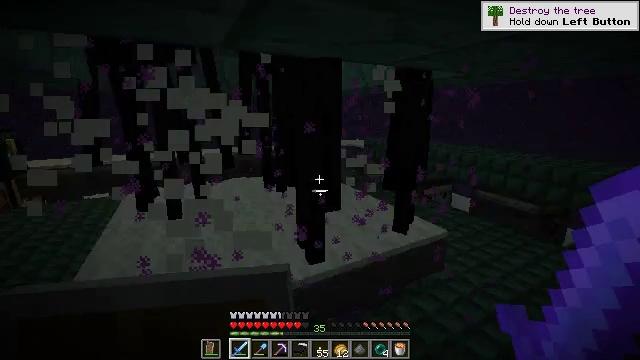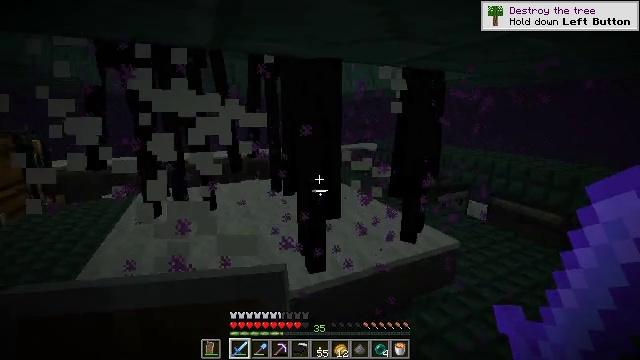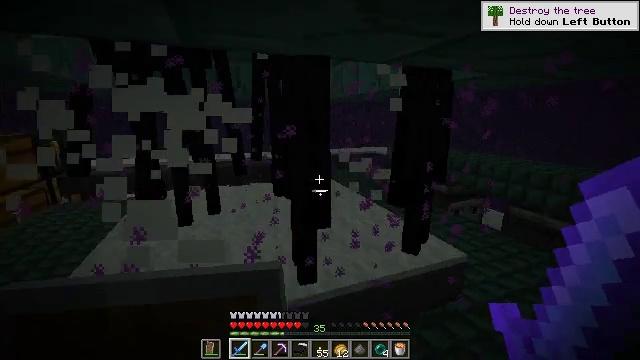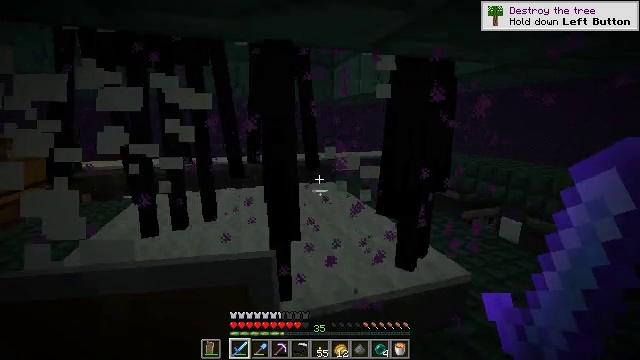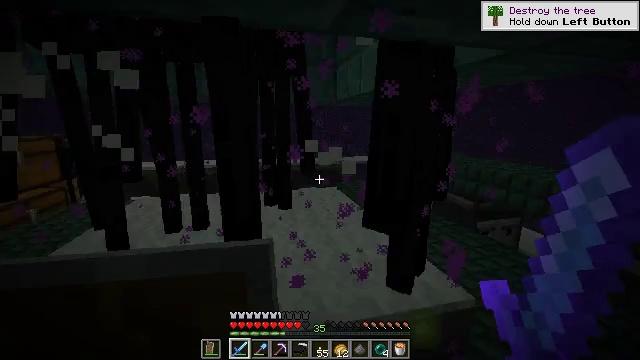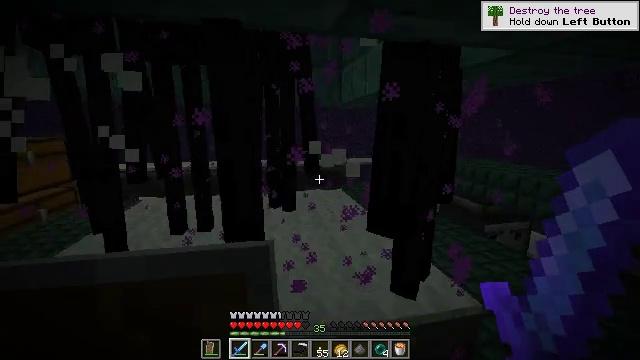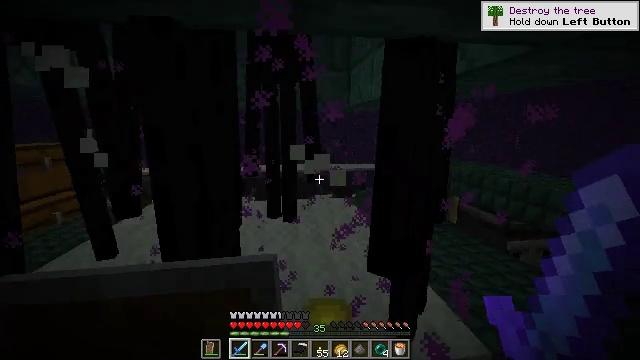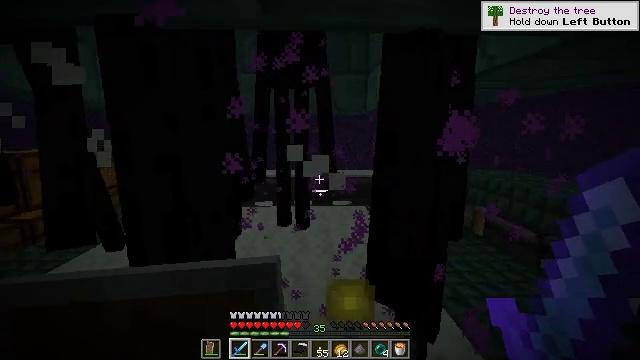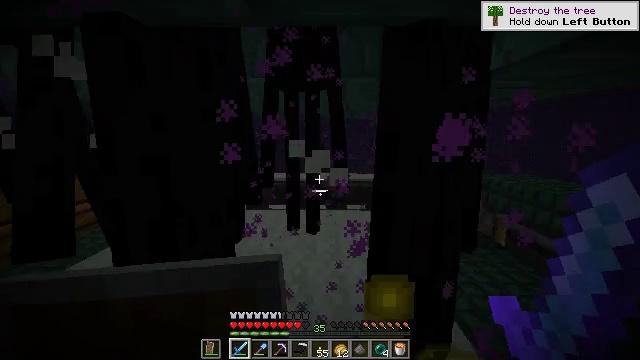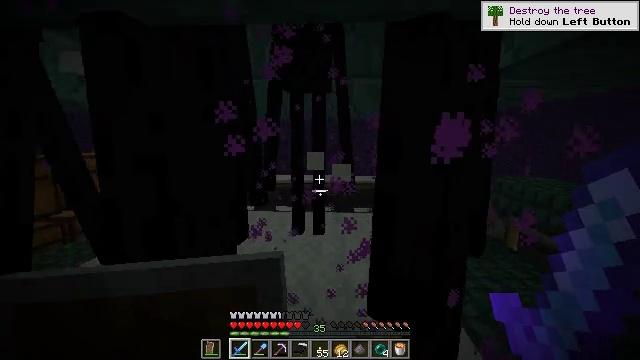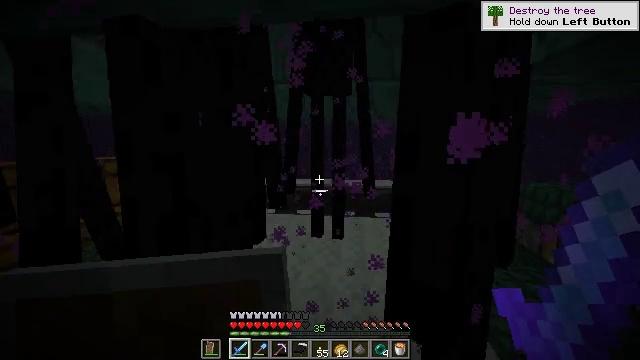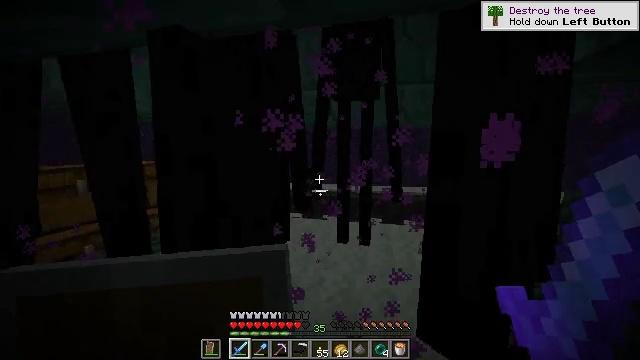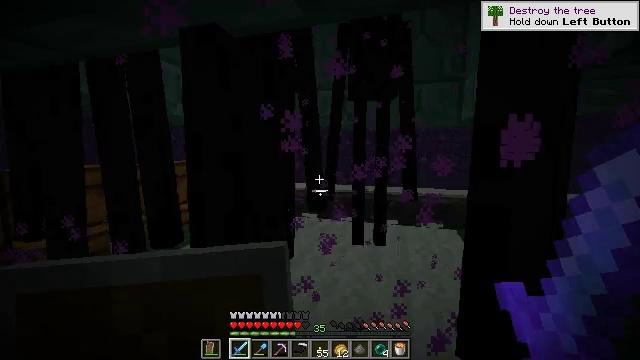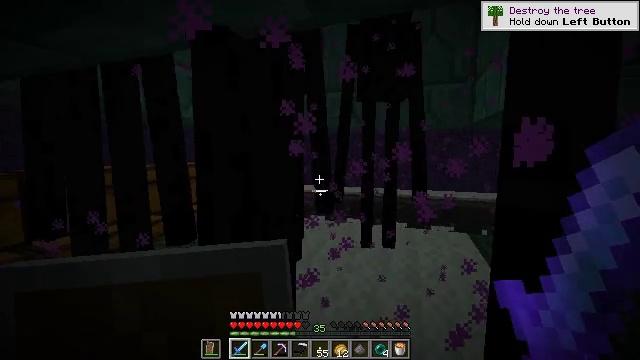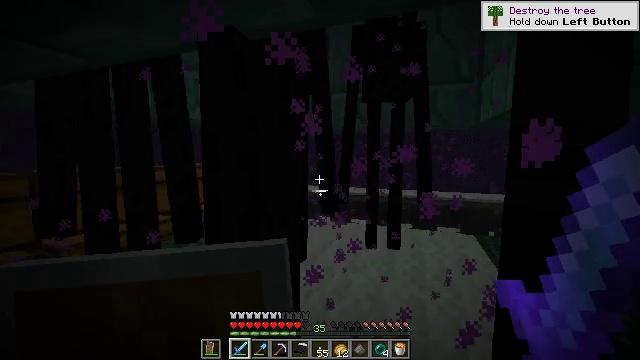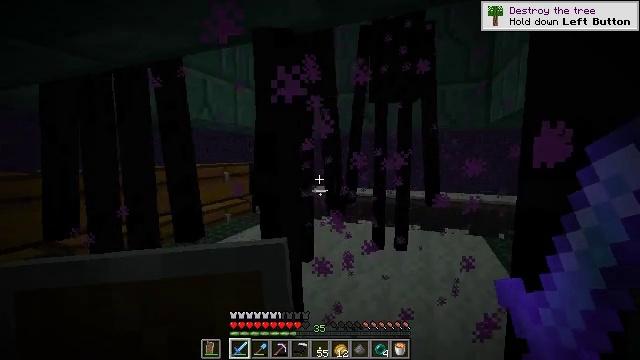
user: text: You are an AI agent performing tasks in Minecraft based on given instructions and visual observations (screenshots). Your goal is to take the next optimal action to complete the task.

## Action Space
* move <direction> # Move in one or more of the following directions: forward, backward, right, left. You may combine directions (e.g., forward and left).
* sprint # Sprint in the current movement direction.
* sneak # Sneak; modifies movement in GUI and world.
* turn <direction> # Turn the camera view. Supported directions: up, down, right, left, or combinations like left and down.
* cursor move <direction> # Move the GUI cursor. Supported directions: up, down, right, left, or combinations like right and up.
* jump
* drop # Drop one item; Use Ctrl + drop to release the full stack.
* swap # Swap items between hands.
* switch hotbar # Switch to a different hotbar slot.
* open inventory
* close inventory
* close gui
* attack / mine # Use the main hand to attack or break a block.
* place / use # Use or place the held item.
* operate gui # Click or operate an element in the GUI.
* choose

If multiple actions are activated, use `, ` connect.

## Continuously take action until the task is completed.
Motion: motion action
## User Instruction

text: Hunt the enderman.
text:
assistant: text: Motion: move forward and move right, turn left
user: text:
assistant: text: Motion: move forward and move right, turn left
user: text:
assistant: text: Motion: move forward and move right, turn left
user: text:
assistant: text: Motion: move forward and move right, turn left
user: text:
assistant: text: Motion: move forward and move right, turn left
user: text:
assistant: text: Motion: move forward and move right, turn left
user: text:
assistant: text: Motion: turn left and up
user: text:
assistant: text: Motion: turn left
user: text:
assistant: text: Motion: turn left
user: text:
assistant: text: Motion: turn left
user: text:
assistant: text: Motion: turn left and up
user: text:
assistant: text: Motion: turn left
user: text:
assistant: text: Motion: turn left
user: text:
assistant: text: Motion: turn left
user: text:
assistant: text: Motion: turn left
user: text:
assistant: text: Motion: turn left
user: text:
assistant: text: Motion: turn left
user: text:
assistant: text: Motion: attack / mine
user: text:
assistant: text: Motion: attack / mine
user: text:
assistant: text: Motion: attack / mine
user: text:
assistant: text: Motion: attack / mine
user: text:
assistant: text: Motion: no_op
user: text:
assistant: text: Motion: no_op
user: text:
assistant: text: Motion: no_op
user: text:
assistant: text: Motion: move left
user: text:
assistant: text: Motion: move left
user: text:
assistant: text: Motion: move left
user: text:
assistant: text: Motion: move left
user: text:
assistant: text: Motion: move left
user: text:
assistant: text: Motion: move left